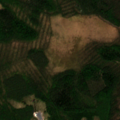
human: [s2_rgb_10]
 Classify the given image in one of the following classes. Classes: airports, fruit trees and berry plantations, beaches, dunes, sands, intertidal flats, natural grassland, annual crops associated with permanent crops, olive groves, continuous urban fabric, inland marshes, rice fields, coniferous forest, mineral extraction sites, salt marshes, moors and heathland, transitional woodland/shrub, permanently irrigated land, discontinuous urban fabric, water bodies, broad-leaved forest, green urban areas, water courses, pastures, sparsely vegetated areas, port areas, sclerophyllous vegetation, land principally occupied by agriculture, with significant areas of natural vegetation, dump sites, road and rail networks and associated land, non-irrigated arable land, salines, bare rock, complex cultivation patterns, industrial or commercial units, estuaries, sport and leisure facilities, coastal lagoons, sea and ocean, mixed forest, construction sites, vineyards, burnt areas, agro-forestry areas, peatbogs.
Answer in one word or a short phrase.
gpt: coniferous forest, mixed forest, transitional woodland/shrub